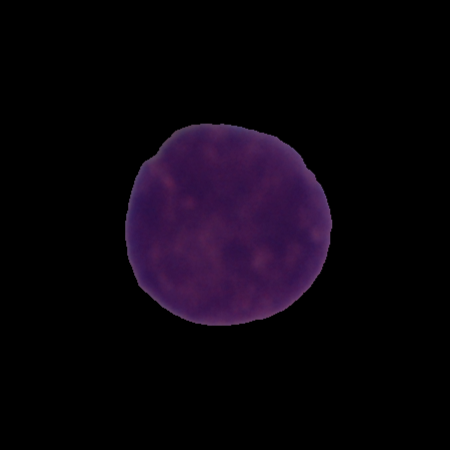
Label: cancer